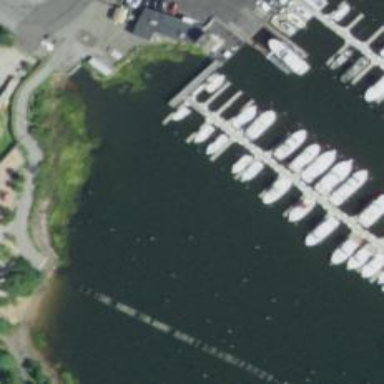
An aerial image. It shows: Pier with mooring facilities.